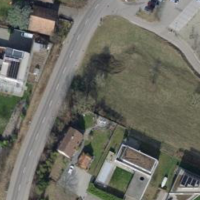
EUNIS habitat code: 54
Species observed at this site:
Passer domesticus
Milvus migrans